The image folds the raw vibration samples of a bearing signal into a 2-D grayscale square (signal-to-image encoding). Determine the bearing's health state. Answer with exactly one of: normal, inner_race, outer_race, ball.
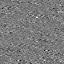
Answer: inner_race